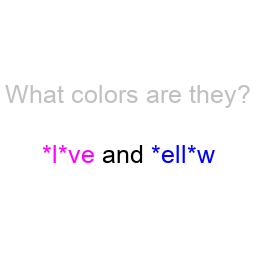
Color: magenta, blue
Color name shown: olive, yellow
Background color: white
Question text color: silver